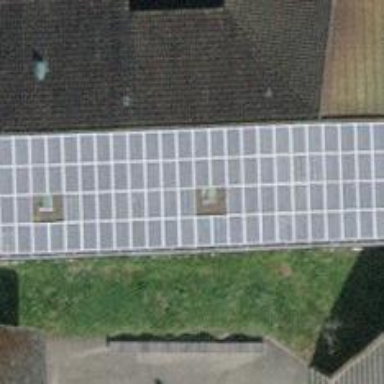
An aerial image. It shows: Small solar photovoltaic panel generator installed on roof.